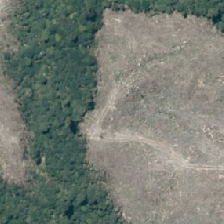
Land cover: harvested_forest